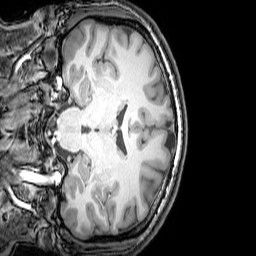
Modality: T1w
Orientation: coronal
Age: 25
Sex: male
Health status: healthy
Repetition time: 0.081 s
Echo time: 0.037 s